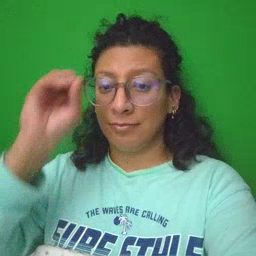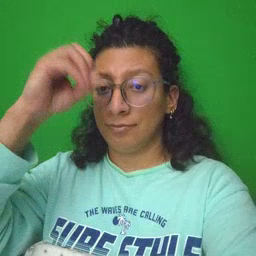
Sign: owl